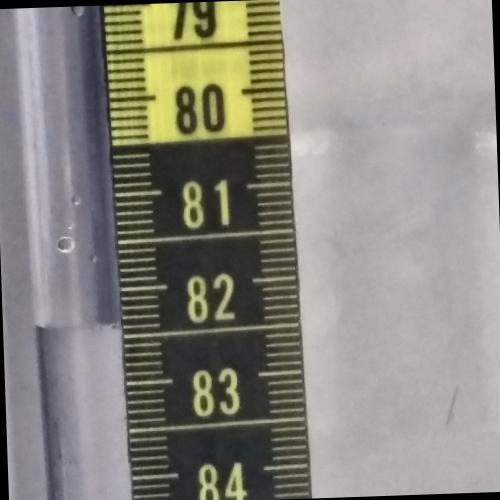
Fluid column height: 82.4 cm